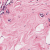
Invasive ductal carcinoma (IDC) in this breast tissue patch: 0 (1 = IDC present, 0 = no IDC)